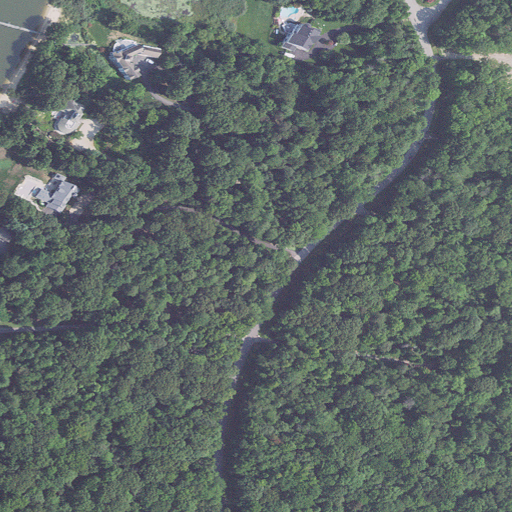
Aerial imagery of cape in Maryland named Bodkin Neck containing mixed forest, open development, herbaceous wetlands, woody wetlands, deciduous forest, open water, medium intensity development, low intensity development, and pasture